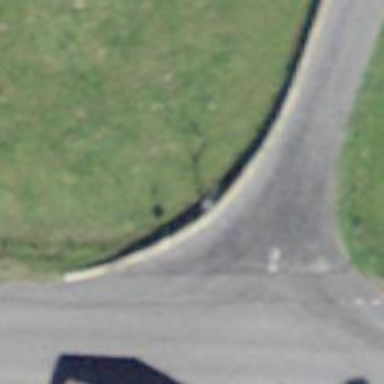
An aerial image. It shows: Bus stop along the road.